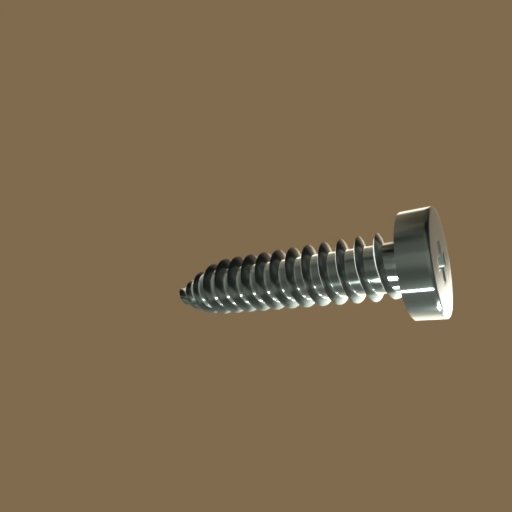
Label: screw